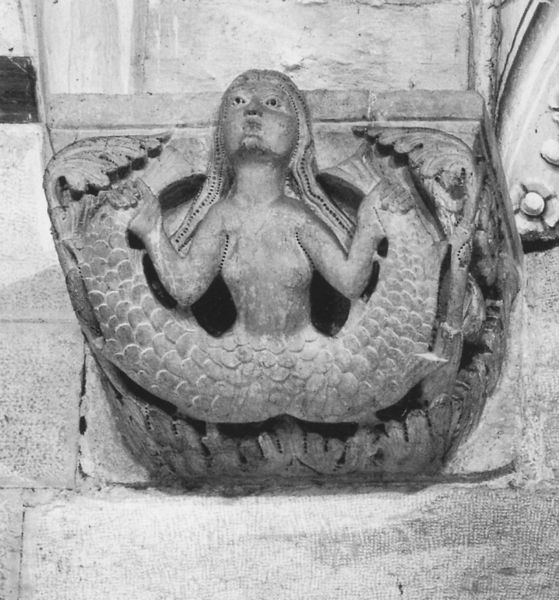
Titel: Gewölbekonsolen, Bapisterium, Pisa
Standort: Pisa, Baptisterium (EU - I - Toskana)
Schlagwörter: wasser, frau, grau, haar, symbol, augen, sockel, schauen, kirche, boden, haare, kind, skulptur, brüste, rundbogen, nixe, schlussstein, fisch, romanik, meerjungfrau, flossen, akanthus, bogenabschluss, melusine